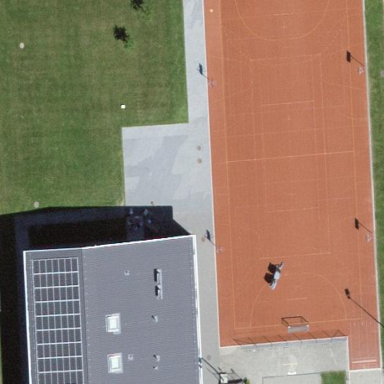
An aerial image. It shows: Grassy area with multi-sport track for leisure activities.